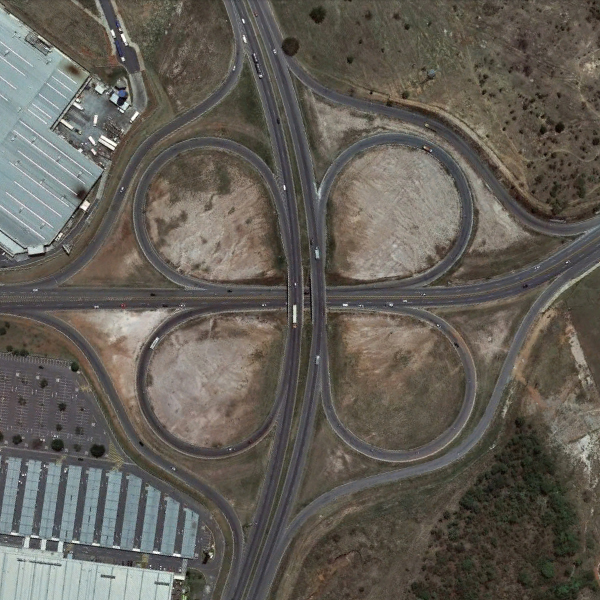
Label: Viaduct